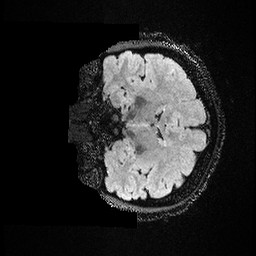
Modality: FLAIR
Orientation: coronal
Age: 35
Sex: female
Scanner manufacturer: ge
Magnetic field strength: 3 T
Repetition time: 4.802 s
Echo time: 0.1169 s